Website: home-depot
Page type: cart
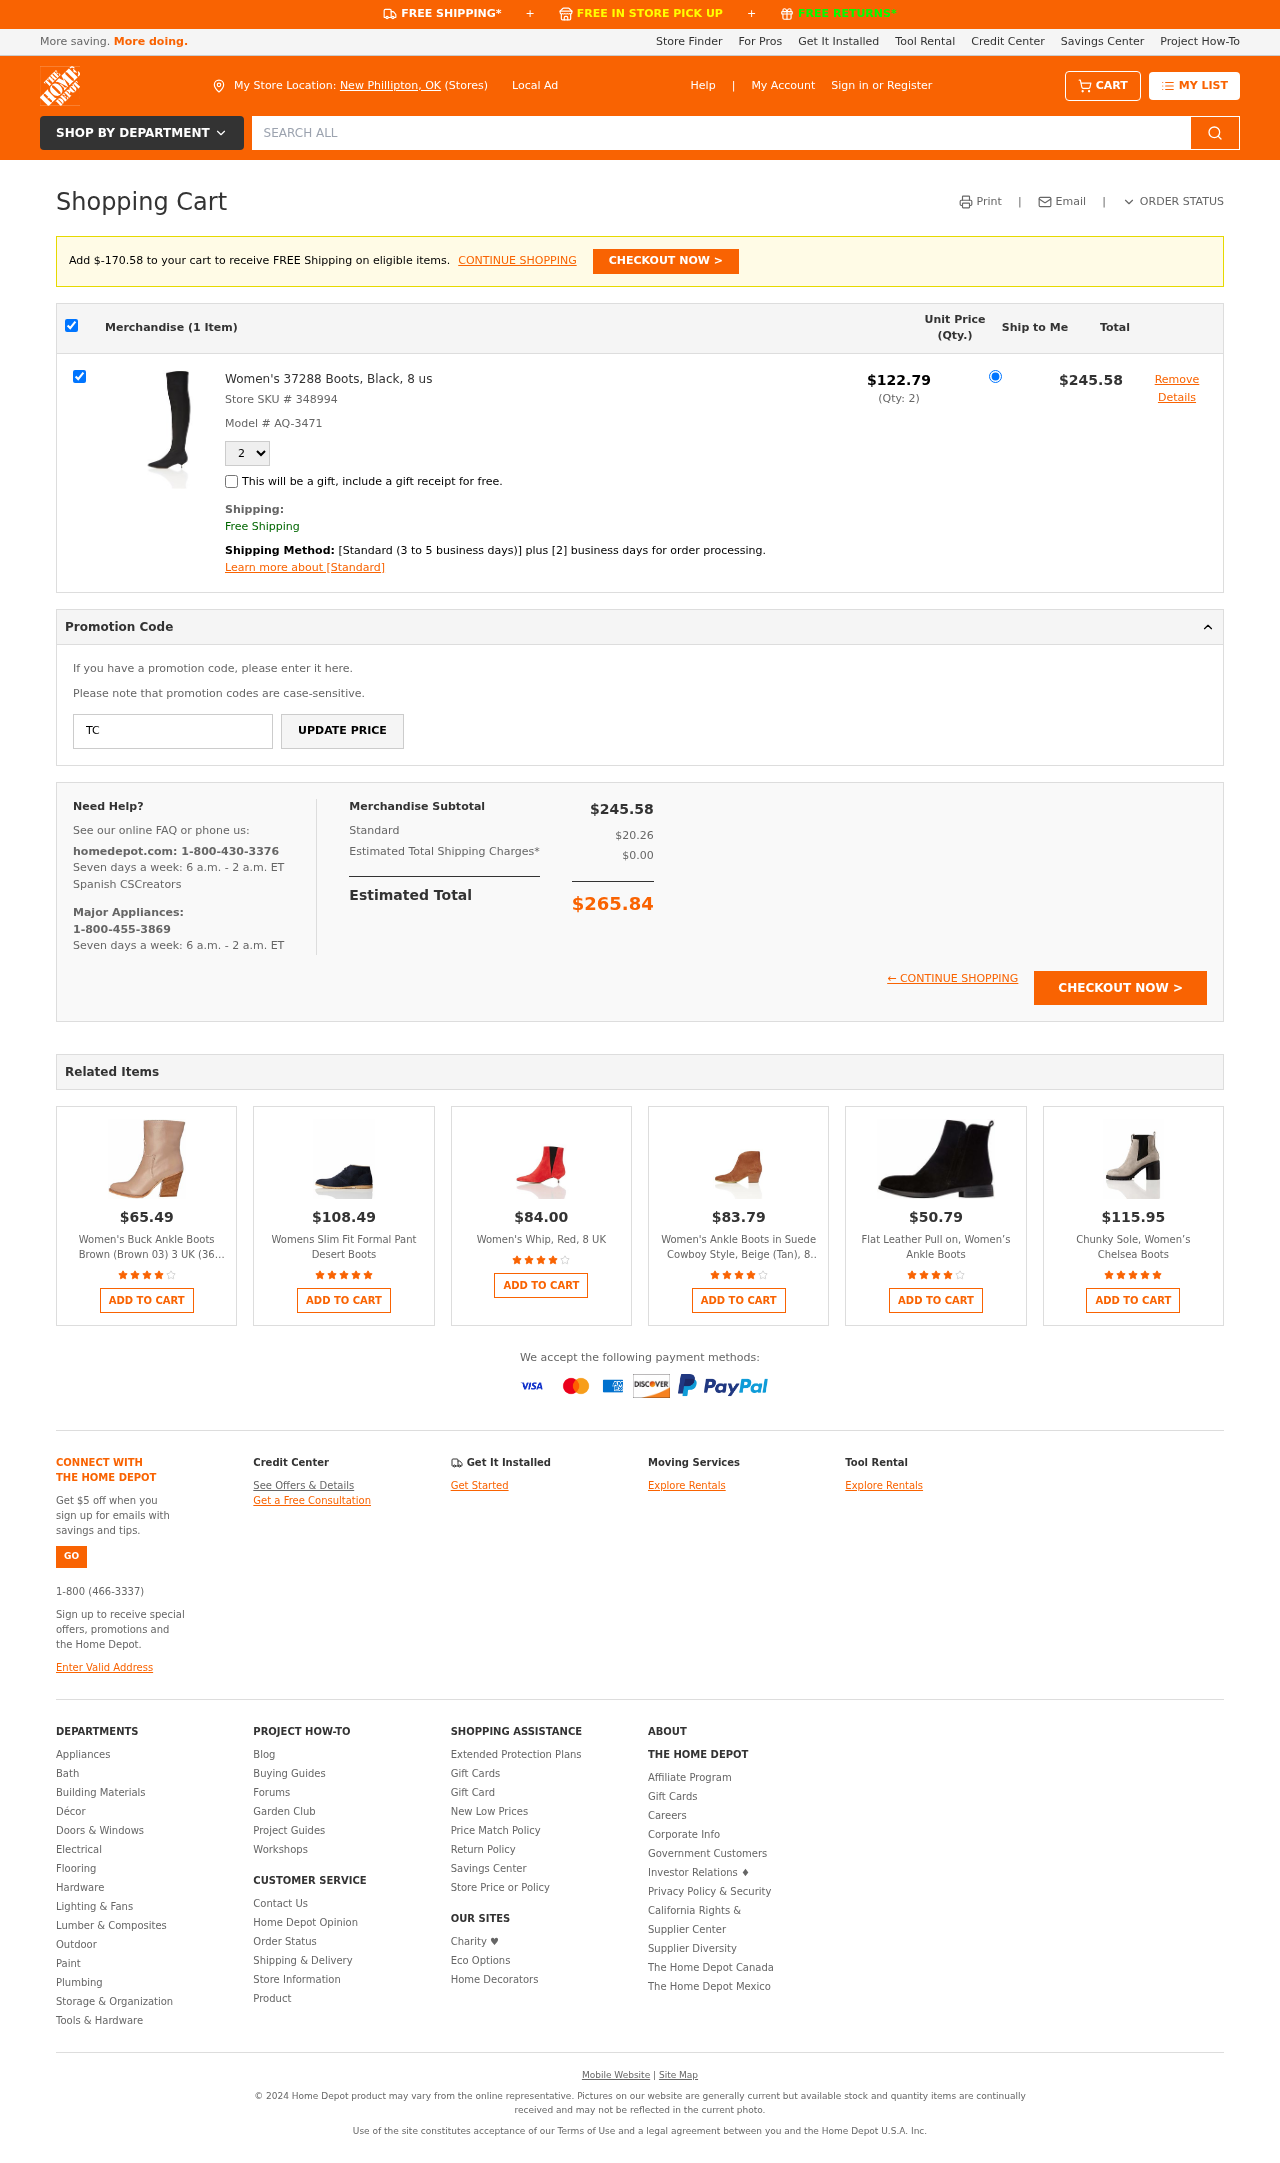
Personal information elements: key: PII_CITY_STATE
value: New Phillipton, OK
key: PII_PROMO_CODE
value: TCJSAVE
Product elements: key: PRODUCT1_NAME
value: Women's 37288 Boots, Black, 8 us
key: PRODUCT1_PRICE
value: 122.79
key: PRODUCT1_QUANTITY
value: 2
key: PRODUCT2_NAME
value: Women's Buck Ankle Boots Brown (Brown 03) 3 UK (36 EU)
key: PRODUCT2_PRICE
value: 65.49
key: PRODUCT2_RATING
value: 4
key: PRODUCT3_NAME
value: Womens Slim Fit Formal Pant Desert Boots
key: PRODUCT3_PRICE
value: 108.49
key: PRODUCT3_RATING
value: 4.7
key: PRODUCT4_NAME
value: Women's Whip, Red, 8 UK
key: PRODUCT4_PRICE
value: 84
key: PRODUCT4_RATING
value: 3.8
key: PRODUCT5_NAME
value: Women's Ankle Boots in Suede Cowboy Style, Beige (Tan), 8 UK
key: PRODUCT5_PRICE
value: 83.79
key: PRODUCT5_RATING
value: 3.9
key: PRODUCT6_NAME
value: Flat Leather Pull on, Women’s Ankle Boots
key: PRODUCT6_PRICE
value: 50.79
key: PRODUCT6_RATING
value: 4.4
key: PRODUCT7_NAME
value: Chunky Sole, Women’s Chelsea Boots
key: PRODUCT7_PRICE
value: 115.95
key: PRODUCT7_RATING
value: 4.7
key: PRODUCT1_SKU
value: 348994
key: PRODUCT1_MODEL
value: AQ-3471
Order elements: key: AMOUNT_TO_FREE_SHIPPING
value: $-170.58
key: ORDER_NUM_ITEMS
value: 1
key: ORDER_SUBTOTAL
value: $245.58
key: ORDER_TAX
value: $20.26
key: ORDER_SHIPPING_COST
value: $0.00
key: ORDER_TOTAL
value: $265.84
Search elements: key: HEADER_SEARCH
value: SEARCH ALL